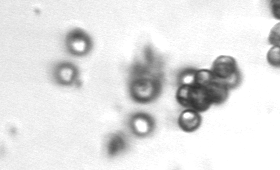
Label: Phaeocystis